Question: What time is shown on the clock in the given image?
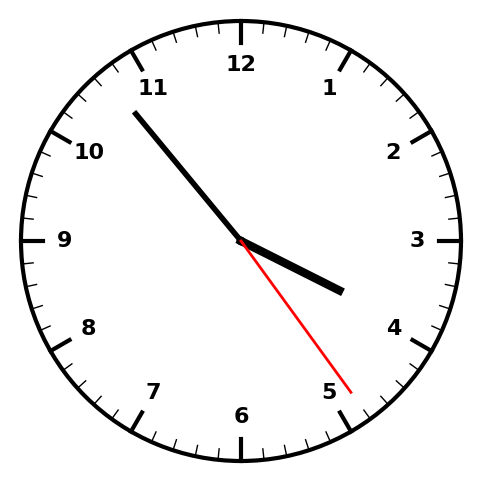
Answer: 03:53:24